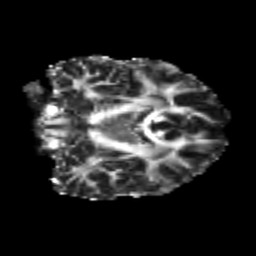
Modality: FA
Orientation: coronal
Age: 21
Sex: male
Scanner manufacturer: siemens
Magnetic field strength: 3 T
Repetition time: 3.5 s
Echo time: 0.104 s